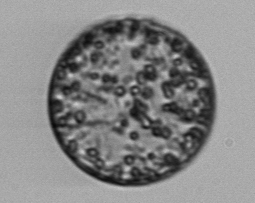
Label: Coscinodiscus